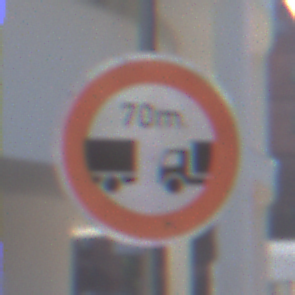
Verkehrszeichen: VerbotUnterschreitenMindestabstand
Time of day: MorningAfternoon
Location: Outdoor (Urban)
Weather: Clear
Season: NotSpecified
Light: Natural